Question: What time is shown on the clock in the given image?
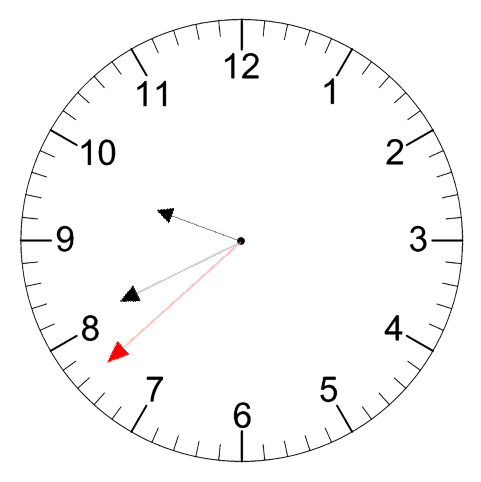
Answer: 09:40:38